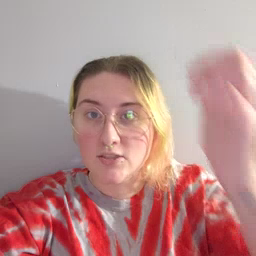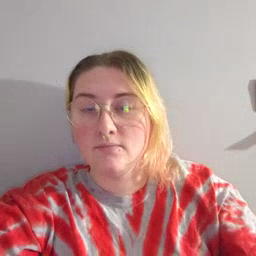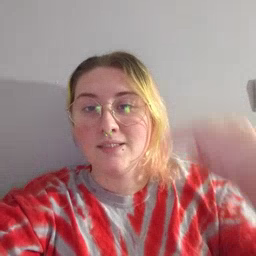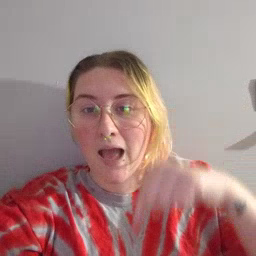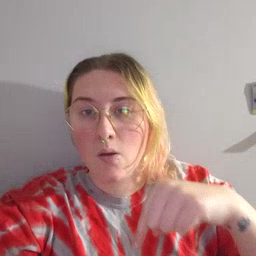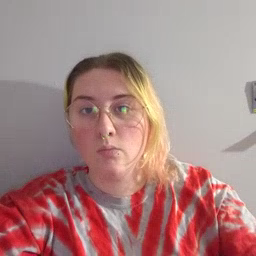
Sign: down